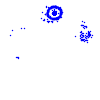
Particle: electron